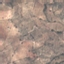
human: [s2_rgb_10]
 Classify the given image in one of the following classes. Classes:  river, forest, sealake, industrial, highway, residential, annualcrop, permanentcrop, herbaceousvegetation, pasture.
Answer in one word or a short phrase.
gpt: PermanentCrop